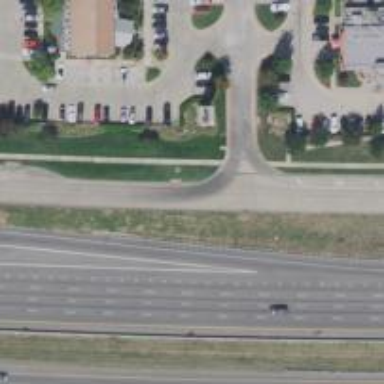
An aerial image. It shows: Secondary road with frontage road alongside.